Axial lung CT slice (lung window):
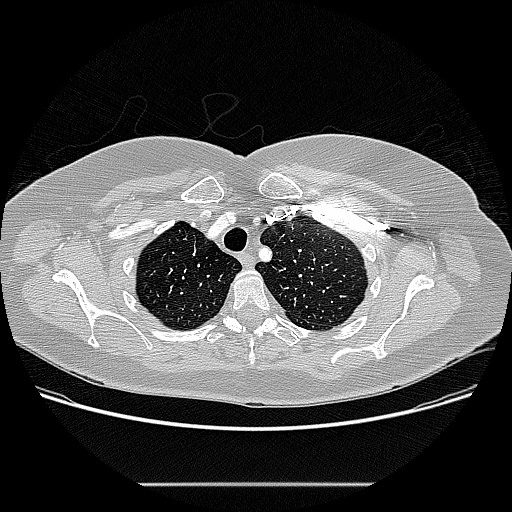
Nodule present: no